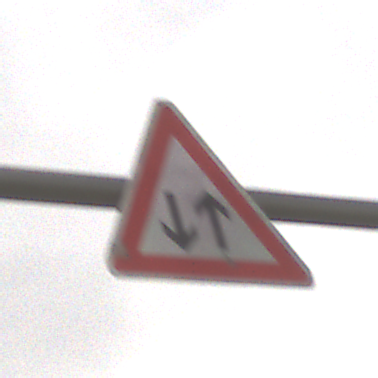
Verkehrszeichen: Gegenverkehr
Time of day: Midday
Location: Outdoor (Nature)
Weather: Overcast
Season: NotSpecified
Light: Natural